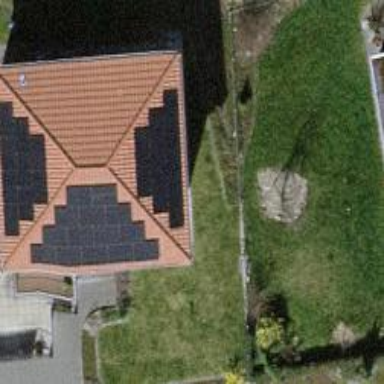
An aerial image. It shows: Solar power generator utilizing photovoltaic technology with solar photovoltaic panels.